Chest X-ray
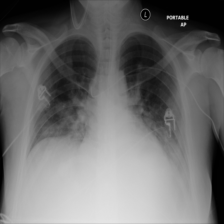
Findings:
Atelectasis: negative
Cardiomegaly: negative
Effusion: negative
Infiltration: negative
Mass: negative
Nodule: negative
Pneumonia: negative
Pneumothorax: negative
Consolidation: negative
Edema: negative
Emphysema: negative
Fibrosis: negative
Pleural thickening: negative
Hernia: negative